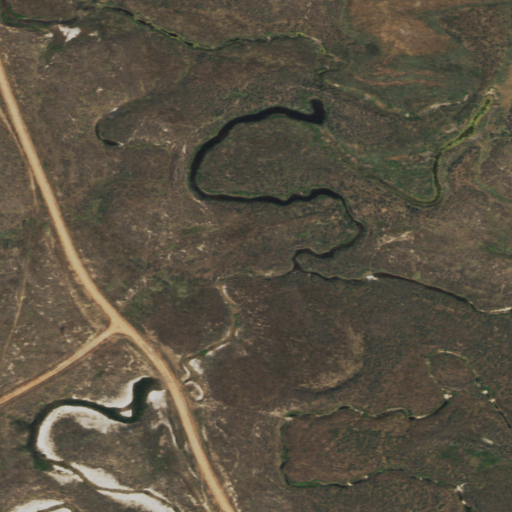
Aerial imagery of valley in Wyoming named Antelope Draw containing shrub, grassland, herbaceous wetlands, and woody wetlands